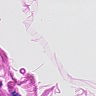
Metastatic tissue present: no